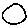
Label: circle